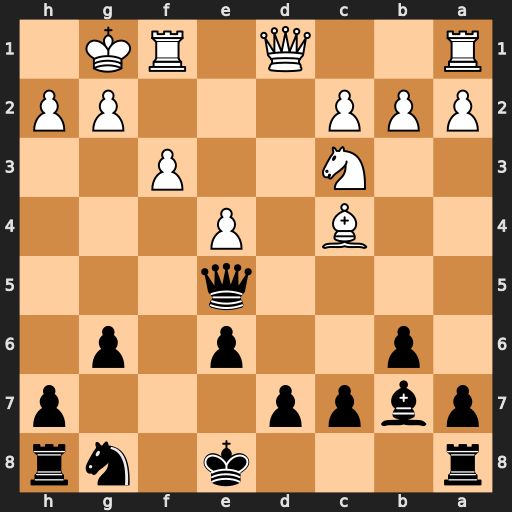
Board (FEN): r3k1nr/pbpp3p/1p2p1p1/4q3/2B1P3/2N2P2/PPP3PP/R2Q1RK1
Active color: b
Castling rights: kq
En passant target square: -
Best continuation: Qc5+ Kh1 Qxc4